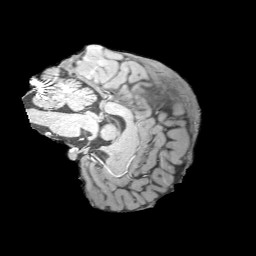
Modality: MP2RAGE
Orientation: sagittal